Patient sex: M
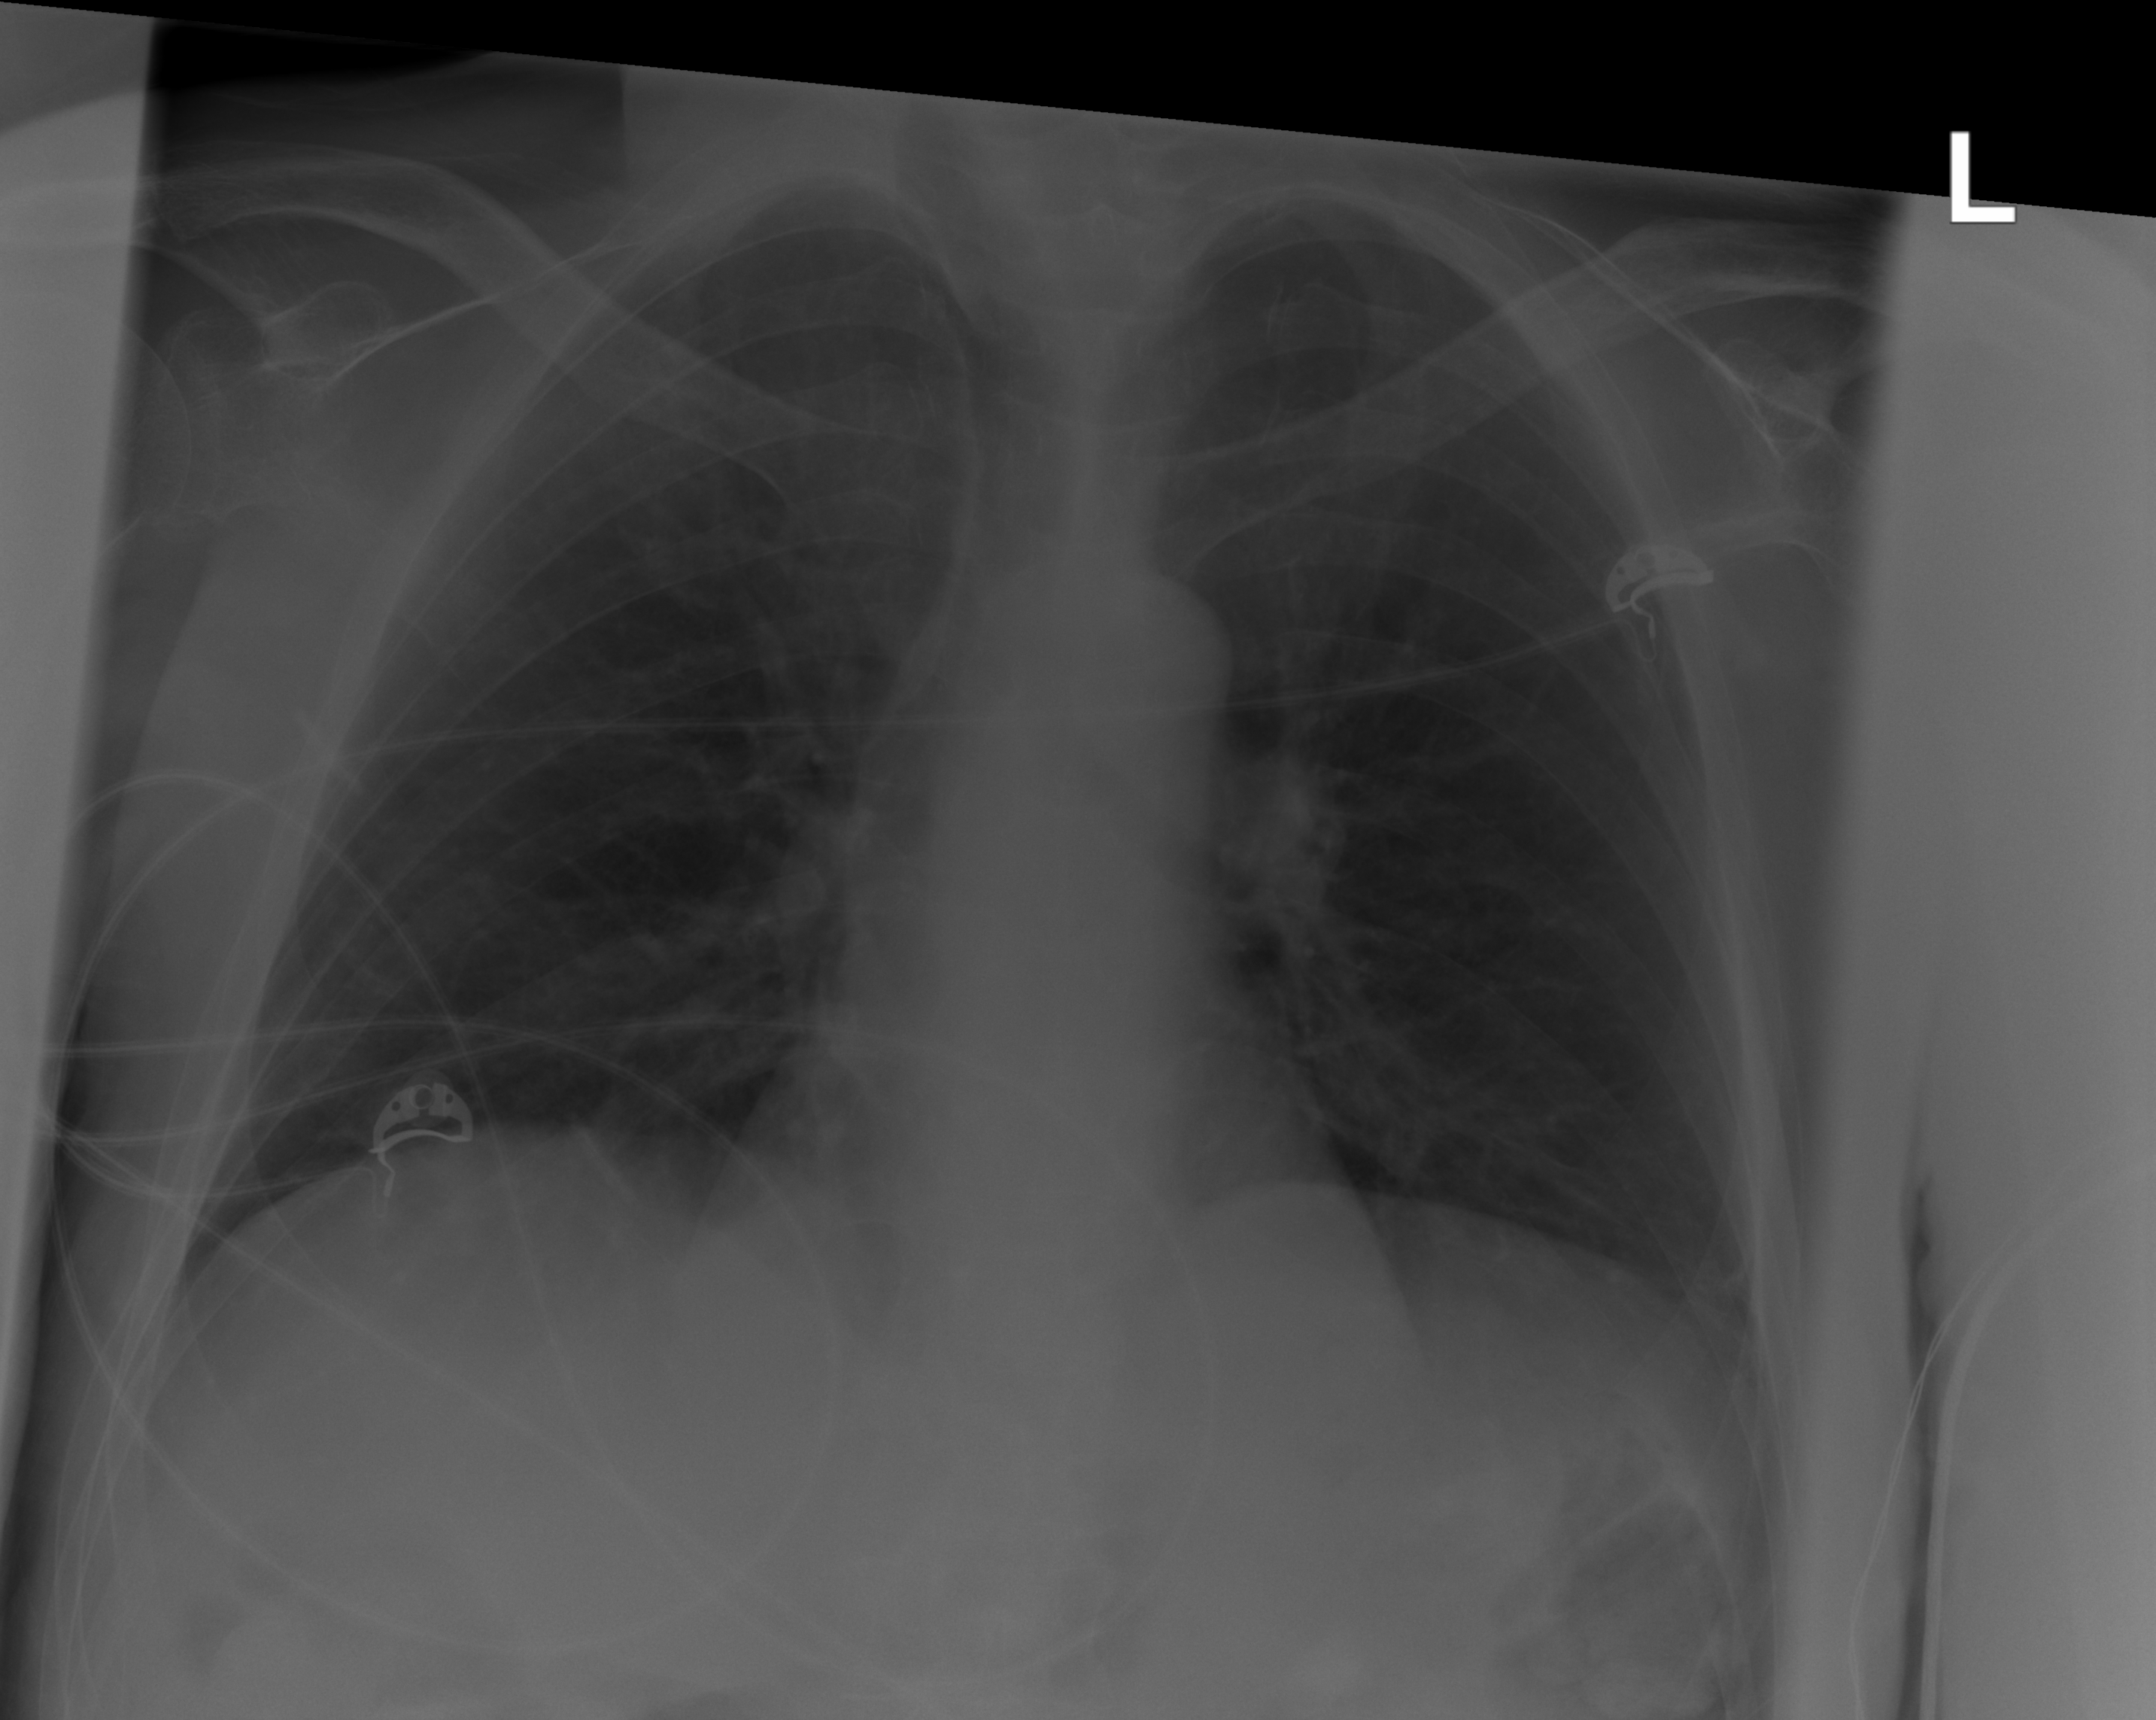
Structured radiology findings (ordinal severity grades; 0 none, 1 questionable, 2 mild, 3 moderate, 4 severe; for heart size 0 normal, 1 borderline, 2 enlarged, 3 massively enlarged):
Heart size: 0
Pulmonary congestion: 0
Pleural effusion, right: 0
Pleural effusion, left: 0
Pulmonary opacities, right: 0
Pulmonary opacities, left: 0
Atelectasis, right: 0
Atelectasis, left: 2